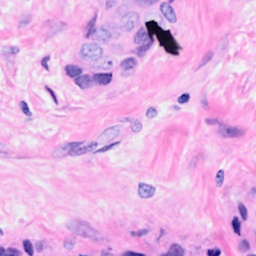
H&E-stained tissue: Breast